Question: I need to use the select2 object in my form. This is my form
<URL>
There are many select html objects.
For instance If I would like to change the Customers select box into a Select2 object I have written this little snipped of code posted at jsfiddle.net but I cannot create a copy of this function for each select because it too difficult to maintain.
How have I to abstract it?
I have posted a sample here: <URL>
I have already found a potential solution from the user Flip but it is not complete because I need to apply this JQuery object to all the input hidden html objects in the page.
This is an example:
'''
$(".select2").select2({
ajax: {
url: $(this).attr("url-search") + "/term/",
dataType: 'json',
cache: true,
data: function (term, page) {
return {
term: term
};
},
results: function (data) {
var results = [];
$.each(data, function (index, item) {
var id = $(this).attr("field-id");
var fieldname = $(this).attr("fields-data");
results.push({
id: item[id],
text: item[fieldname]
});
});
return {
results: results
};
},
},
formatResult: function (object, container, query) {
console.log(object);
},
initSelection: function (element, callback) {
var id = $(element).val();
var fieldid = $(element).attr("field-id");
var fieldname = $(element).attr("fields-data");
$.ajax($(element).attr("url-searchid") + "/term/" + id, {
dataType: "json"
}).done(function (items) {
var data = {
id: items[0][fieldid],
text: items[0][fieldname]
};
callback(data);
});
}
});
'''
Seems that $(this).attr("url-search") is not read and the search process doesn't start. I don't understand why.
Thanks guys
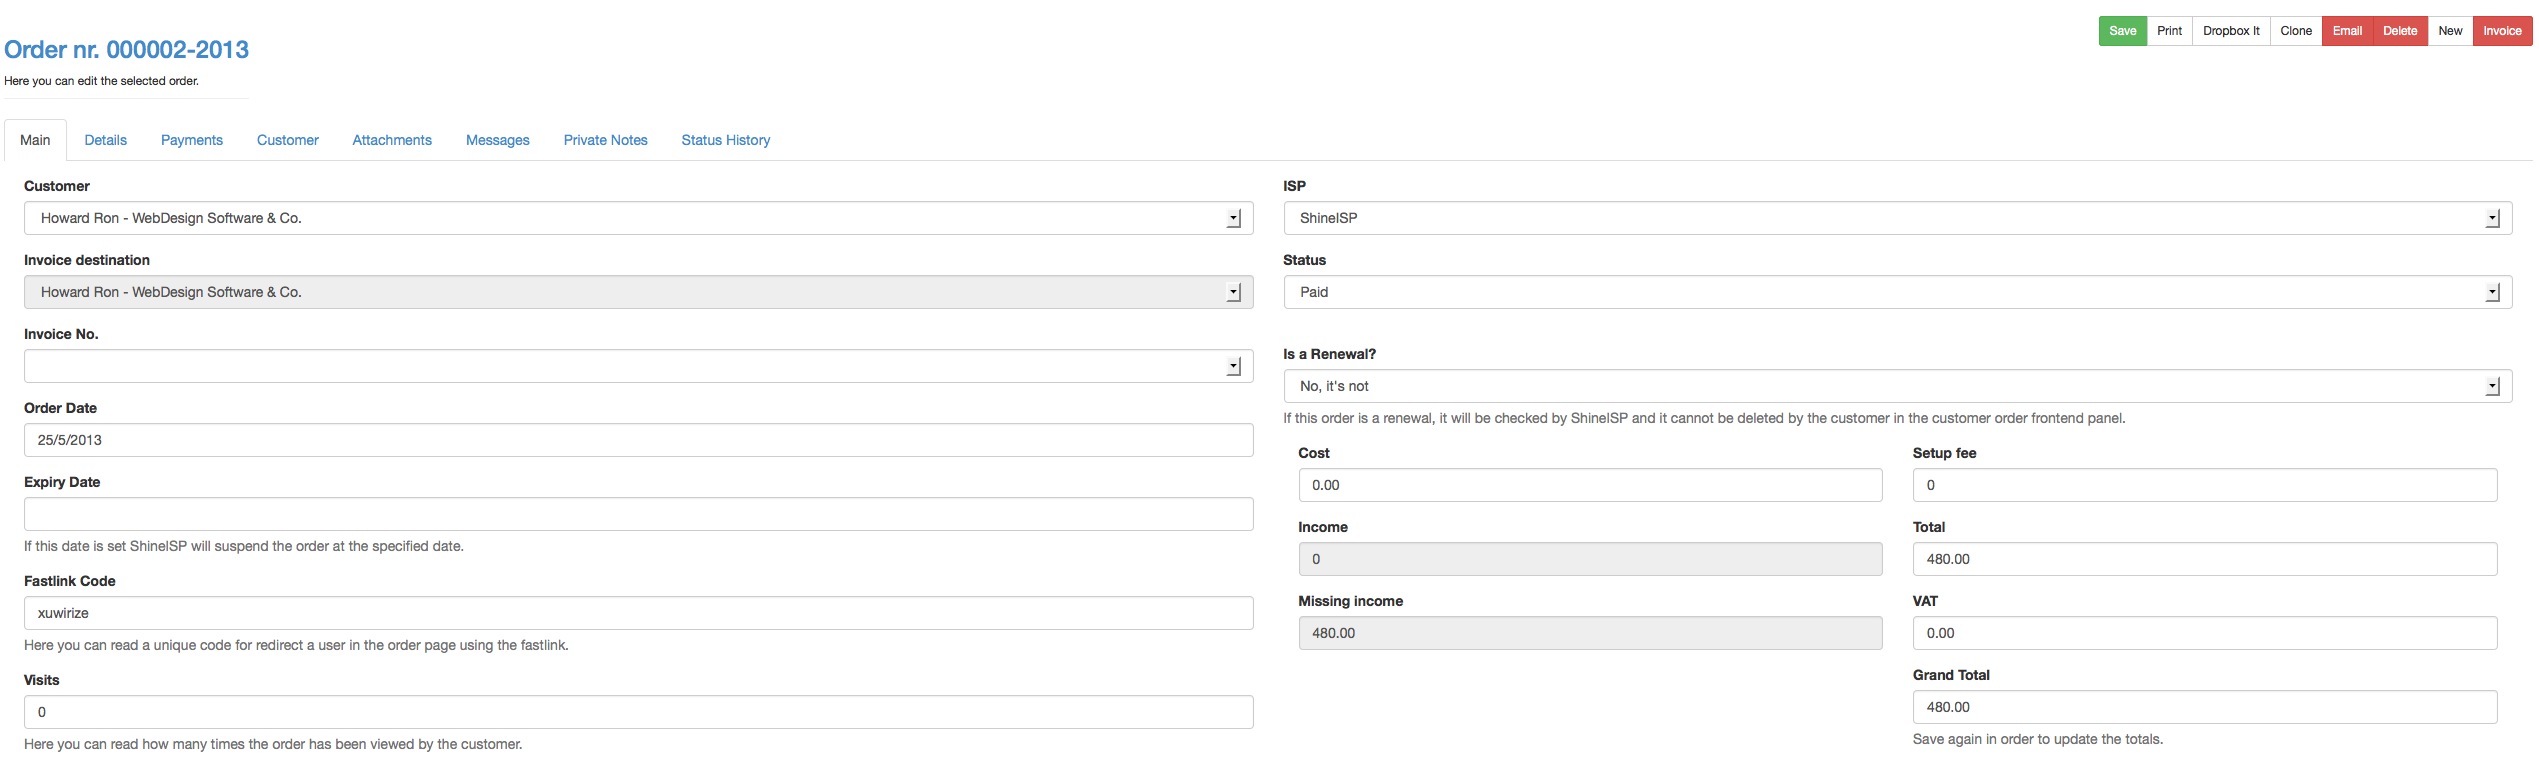
Answer: '''
function select2Factory(select2) {
return {
minimumInputLength: 3,
ajax: {
url: select2.attr("callback-url"),
dataType: 'json',
cache: true,
data: function (term, page) {
return {
term: term
};
},
results: function (data) {
var results = [];
$.each(data, function (index, item) {
var $this = $(this);
var id = select2.attr("field-id");
var fieldname = select2.attr("field-data");
results.push({
id: item[id],
text: item[fieldname]
});
});
return {
results: results
};
},
},
initSelection: function (element, callback) {
var id = $(element).val();
var fieldid = select2.attr("field-id");
var fieldname = select2.attr("field-data");
$.ajax("/admin/customers/searchbyid/term/" + id, {
dataType: "json"}).done(function(items) {
var data = {id: items[0][fieldid], text: items[0][fieldname] };
callback(data);
});
}
}
}
$el = $("#customer_id");
$el.select2(select2Factory($el));
'''